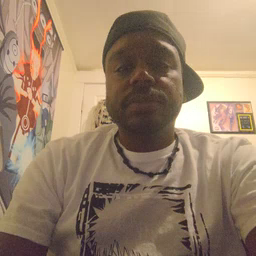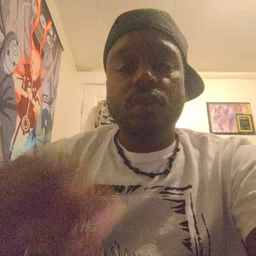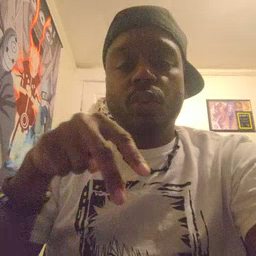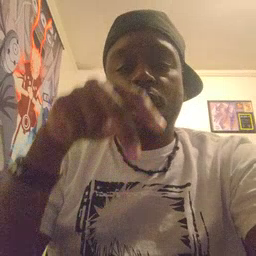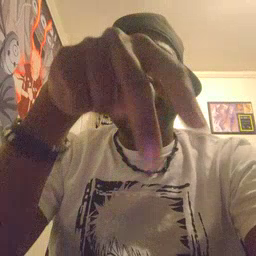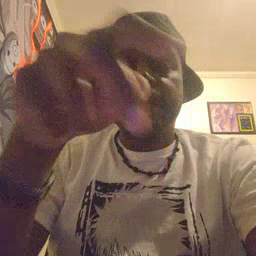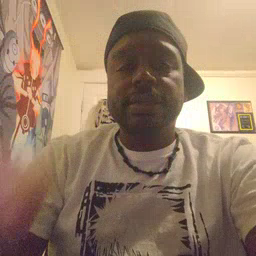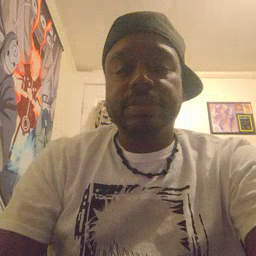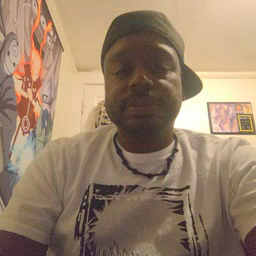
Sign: ride